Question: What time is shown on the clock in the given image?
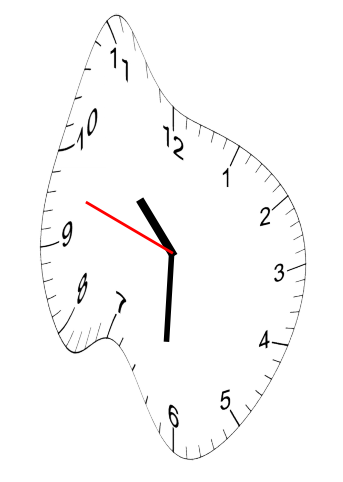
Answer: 10:30:48